Question: I have some code <URL>:
### html:
'''
<body>
<p>This is a paragraph.</p>
<button>click me</button>
</body>
'''
### Javascript:
'''
$(document).ready(function(){
$("button").click(function(){
$("p").hide().after('<p>hello world</p>');
});
});
'''
Actually, I've using 'JQuery 2.0.2' also.
---
In my understanding, When I click the button , '"<p>This is paragraph<p>"' will be by '<p>hello world</p>'.
The first click is successful. However, many 'hello world' with show after the first 'hello world' shown. For example:

---
I've checked the source code by firebug, and find it is:
'''
<p style="display: none;">This is a paragraph.</p>
<p>hello world</p>
<p style="display: none;">hello world</p>
<p>hello world</p>
<button>click me</button>
'''
Why the first '<p>hello world</p>' wasn't be replaced by the new one?
Doesn't it suppose to show one p tag only?
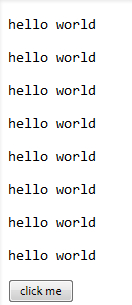
Answer: That's cause you're creating paragraphs
'<p>hello world</p>'
and on every click the '$('p')' is a collection of all 'p' elements on your page.
The more paragraphs you have... more appends. <URL>
An element, even if set to 'display:none' using '.hide()', is still present in your document..
---
What you're up to is probably one of the following:
'''
$("button").click(function(){
$("p").html('hello world');
});
'''
'''
$("button").click(function(){
$("p").text('hello world');
});
'''
'''
$("button").click(function(){
$("p").replaceWith('<p>hello world</p>');
});
'''
'''
$("button").click(function(){
$("p").after('<p>Hello world</p>').remove();
});
'''